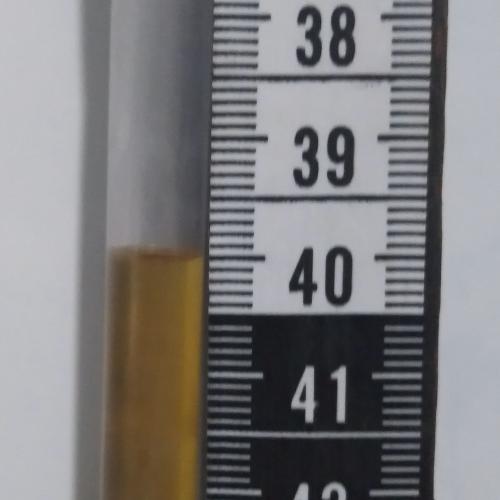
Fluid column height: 40.0 cm